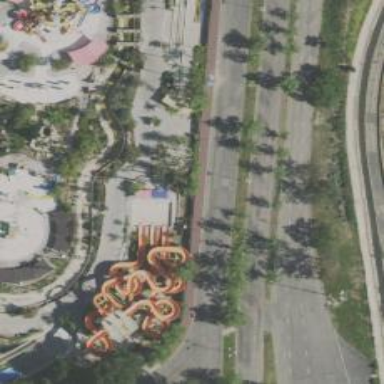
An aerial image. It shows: Water slide attraction.